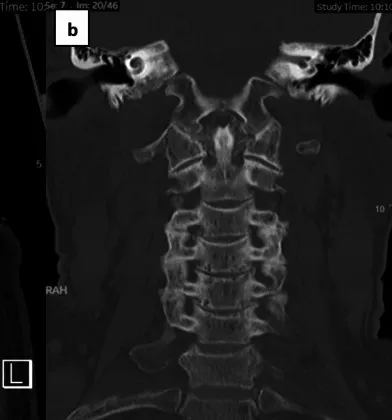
Computed tomography of the cervical spine. . B) Coronal view computed tomography of the cervical spine showing uncovertebral hypertrophy without any observed vertebral fractures, subluxations, or dislocations.
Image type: radiology (ct)